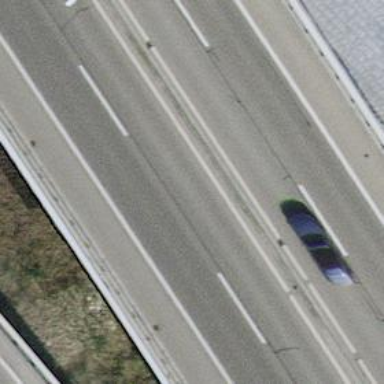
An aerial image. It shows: Beam bridge on motorway.